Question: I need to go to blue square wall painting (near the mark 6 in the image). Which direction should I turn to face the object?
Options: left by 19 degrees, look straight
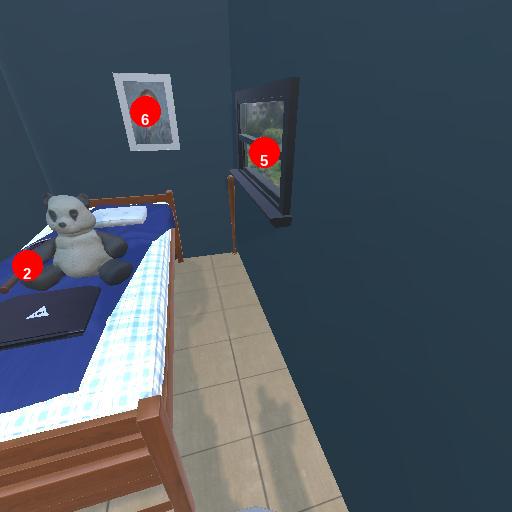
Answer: left by 19 degrees